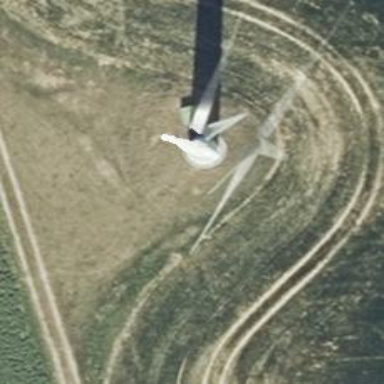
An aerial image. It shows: Wind generator powered by wind. The generator type is horizontal axis and it uses wind turbines.